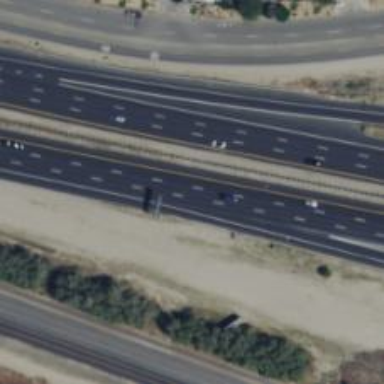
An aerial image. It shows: Motorway junction.